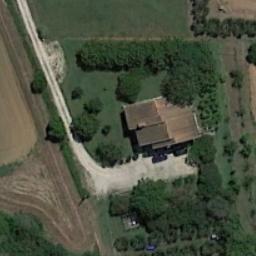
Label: sparse_residential